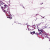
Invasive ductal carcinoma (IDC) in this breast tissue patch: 0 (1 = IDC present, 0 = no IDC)